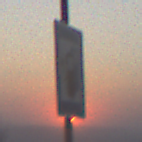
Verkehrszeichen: LadestationFuerElektrofahrzeuge
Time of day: SunriseSunset
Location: Outdoor (Suburban)
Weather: Clear
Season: NotSpecified
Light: Natural